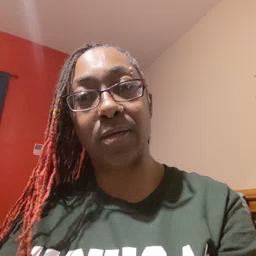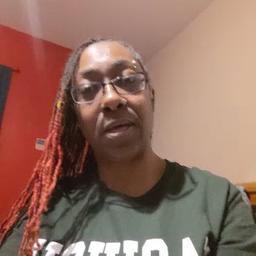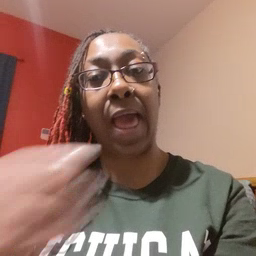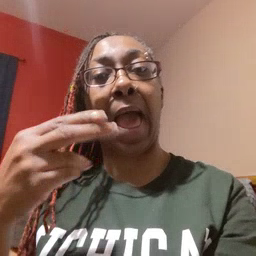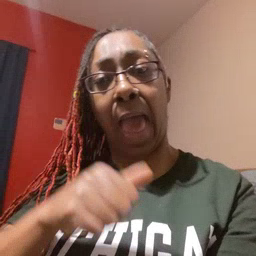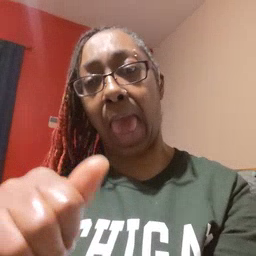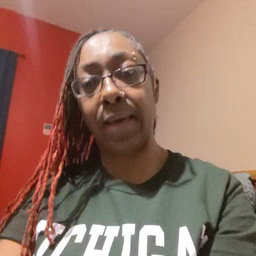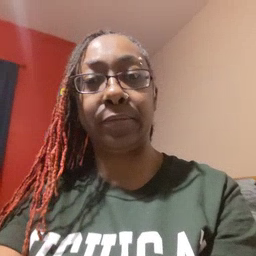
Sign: hide